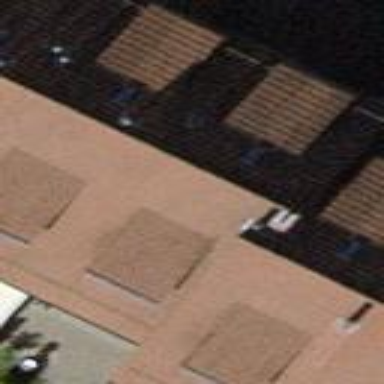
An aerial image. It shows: Terrace building.